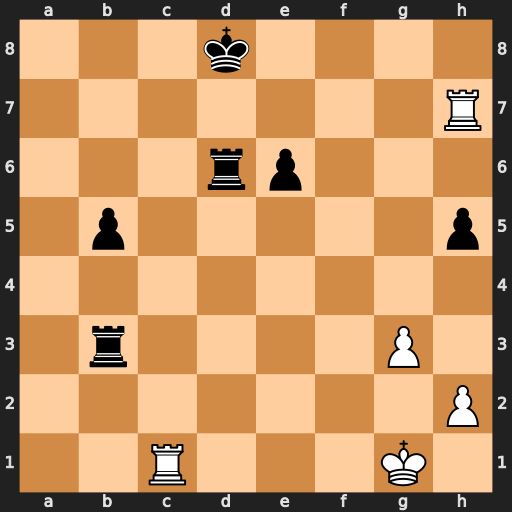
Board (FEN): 3k4/7R/3rp3/1p5p/8/1r4P1/7P/2R3K1
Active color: w
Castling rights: -
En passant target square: -
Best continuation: Ra1 Rd7 Ra8+ Kc7 Ra7+